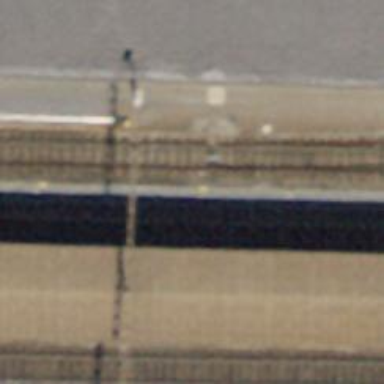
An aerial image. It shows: Railway switch.